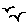
Label: bird